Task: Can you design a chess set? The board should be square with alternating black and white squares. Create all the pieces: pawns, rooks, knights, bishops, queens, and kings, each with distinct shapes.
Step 4836:
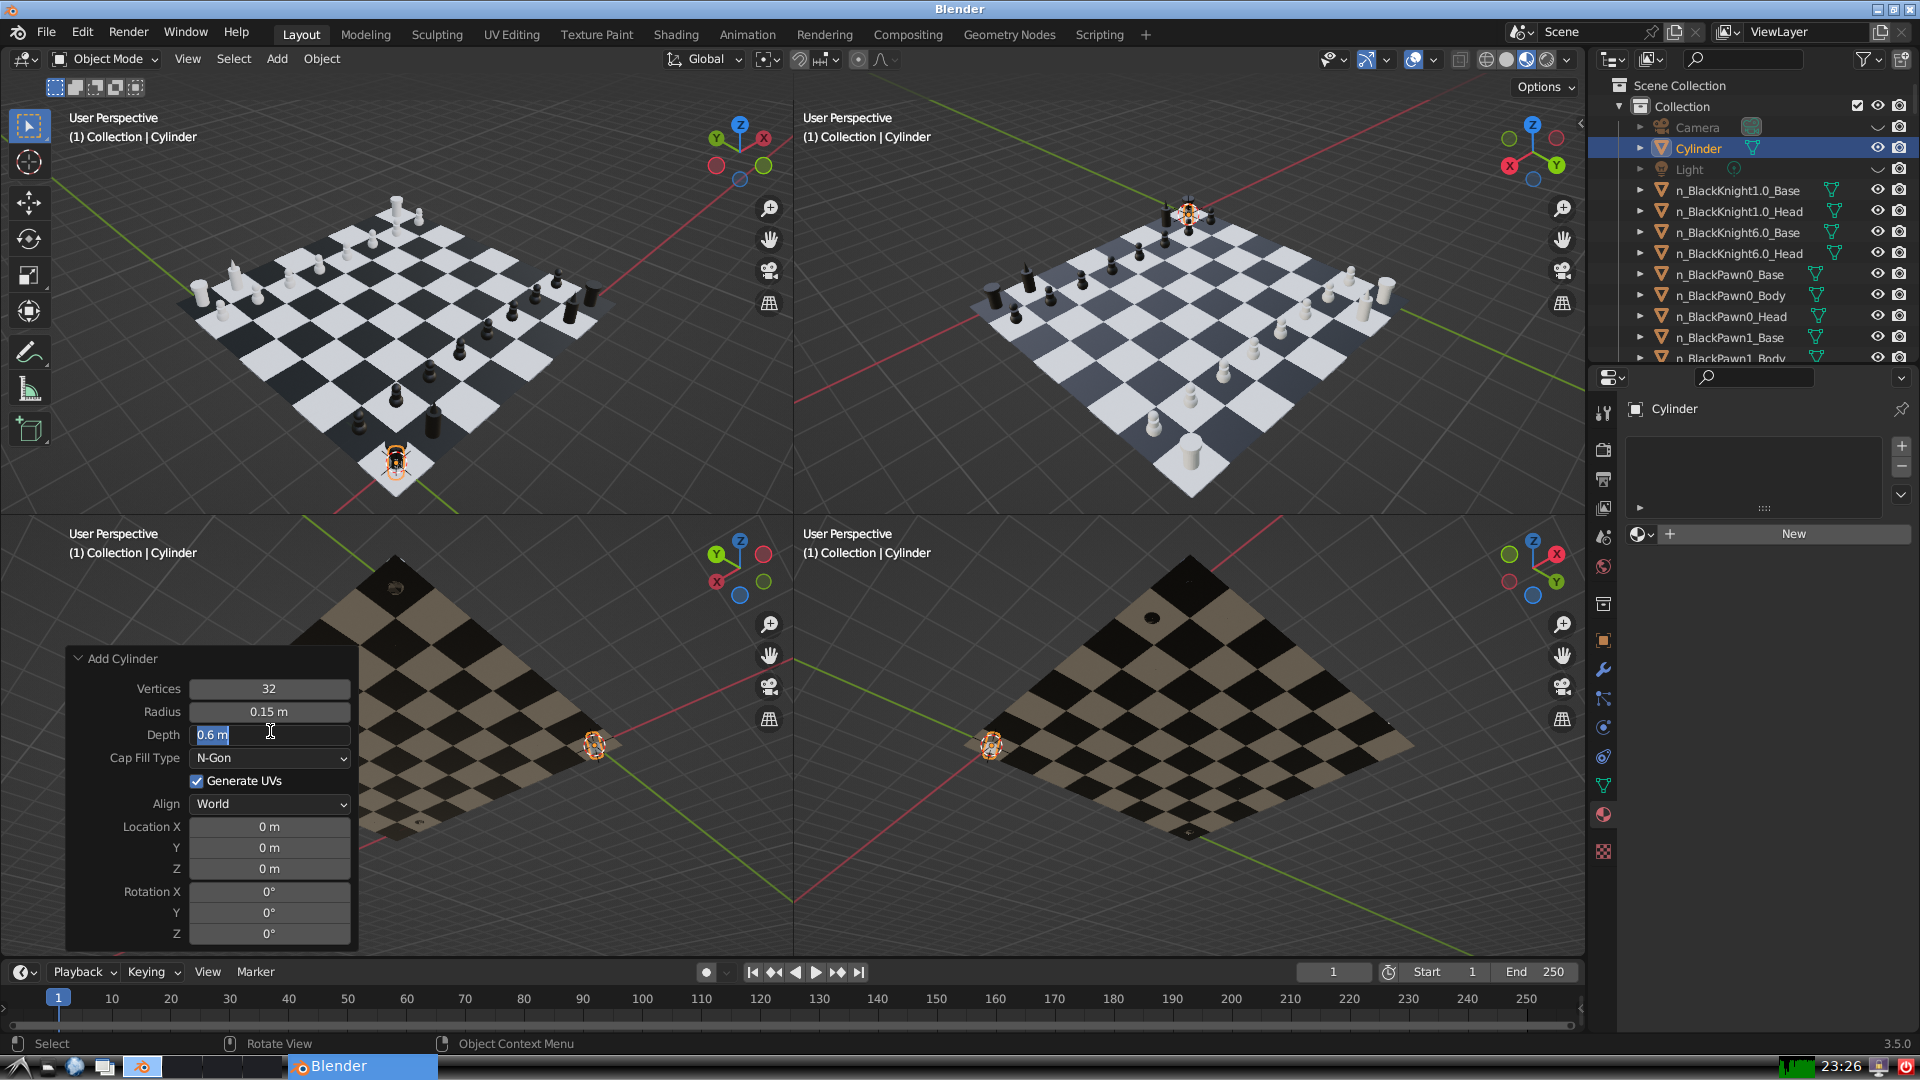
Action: input_text: 0.6